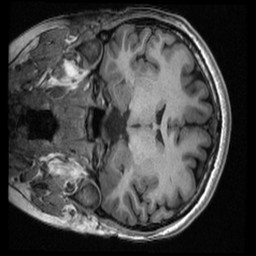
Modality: T1w
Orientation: coronal
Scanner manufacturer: ge
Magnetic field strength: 3 T
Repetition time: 0.007636 s
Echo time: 0.002928 s